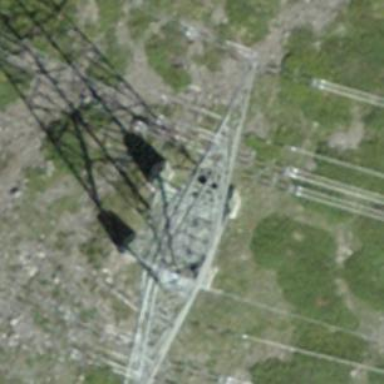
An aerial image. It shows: Towering power structure.